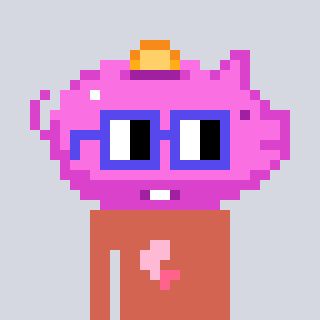
a pixel art character with square blue glasses, a piggybank-shaped head and a peachy-colored body on a cool background